Question: I am trying to model my DB in MYSQL, I would like my structure to be formed by a data collection table, which would be the one that generates cygnus automatically, then its subsequent related tables for those data with greenhouses and users.
All the data of all the sensors of each users in a table and then relate this to each user and greenhouse, I think it would be the correct way.
But I'm trying to create two subscriptions one that meta data in this table for an entity ID and another for another entity ID, but it automatically creates me two tables and the idea is to be all in one.
How could this be done?

I attach my entities:
'''
GET /v2/entities/ HTTP/1.1
Host: 1.2.3.4:1026
Accept: application/json
Content-Type: application/json
Fiware-Service: pruebastienda
Fiware-ServicePath: /tienda1
Cache-Control: no-cache
Postman-Token: e19de386-ca21-cd7d-cd24-f1dee9487196
[
{
"id": "palmerillas",
"type": "invernadero",
"pressure2": {
"type": "Integer",
"value": 6,
"metadata": {}
},
"sensor32": {
"type": "Integer",
"value": 1,
"metadata": {}
},
"sensor42": {
"type": "Integer",
"value": 44,
"metadata": {}
},
"temperature2": {
"type": "float",
"value": 4,
"metadata": {
"accuracy": {
"type": "Float",
"value": 9
}
}
}
},
{
"id": "palmerillas2",
"type": "invernadero2",
"pressure2": {
"type": "Integer",
"value": 6,
"metadata": {}
},
"sensor32": {
"type": "Integer",
"value": 1,
"metadata": {}
},
"sensor42": {
"type": "Integer",
"value": 44,
"metadata": {}
},
"temperature2": {
"type": "float",
"value": 4,
"metadata": {
"accuracy": {
"type": "Float",
"value": 9
}
}
}
}
]
'''
And my subscriptions as well:
'''
GET /v2/subscriptions/ HTTP/1.1
Host: 1.2.3.4:1026
Accept: application/json
Fiware-Service: pruebastienda
Fiware-ServicePath: /tienda1
Cache-Control: no-cache
Postman-Token: 7898a397-2018-42fc-7edf-e35f25105901
[
{
"id": "59ca8b394df7c75fee3e1969",
"description": "A subscription to get info about palmerillas",
"status": "active",
"subject": {
"entities": [
{
"id": "palmerillas",
"type": "invernadero"
}
],
"condition": {
"attrs": [
"pressure2"
]
}
},
"notification": {
"timesSent": 2,
"lastNotification": "2017-09-26T17:16:04.00Z",
"attrs": [
"temperature2",
"pressure2",
"sensor32",
"sensor42"
],
"attrsFormat": "legacy",
"http": {
"url": "http://localhost:5050/notify"
},
"lastSuccess": "2017-09-26T17:16:04.00Z"
}
},
{
"id": "59ca8bb94df7c75fee3e196a",
"description": "A subscription to get info about palmerillas",
"status": "active",
"subject": {
"entities": [
{
"id": "palmerillas2",
"type": "invernadero2"
}
],
"condition": {
"attrs": [
"pressure2"
]
}
},
"notification": {
"timesSent": 2,
"lastNotification": "2017-09-26T17:17:56.00Z",
"attrs": [
"temperature2",
"pressure2",
"sensor32",
"sensor42"
],
"attrsFormat": "legacy",
"http": {
"url": "http://localhost:5050/notify"
},
"lastSuccess": "2017-09-26T17:17:56.00Z"
}
}
]
'''
The names of the tables are:
'''
tienda1_palmerillas_invernadero AND tienda1_palmerillas2_invernadero2
'''
as you can see in the picture
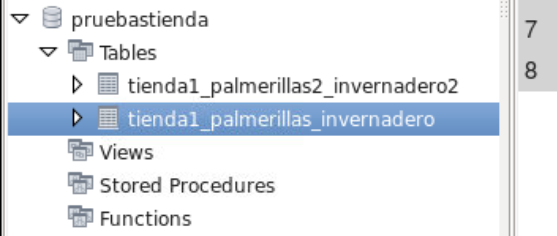
Answer: If I've understood well, you need to use Cygnus' Grouping Rules (GR). Or, available in recent versions, Name Mappings (NM); similar to Grouping Rules, but more effcient and flexible.
In a few words, GR (or NM) allows you to play with the name of the backend storage element (in the case of MySQL, the name of the tables the data is stored). By default, such name is based on the concatenation of the 'entity_id' and 'entity_type' (plus other prefixes, as is the case of <URL>, you can alter such concatenation:
- 'entity_id''entity_type''car''all_cars'- 'entity_id''entity_type''all''car''cars''all_cars'
Please observe, replacements only affect the naming proceses; the data stored in the tables remains unaltered.
Please, have a look on <URL> as well.